Field crop: maize
Growth stage: 2
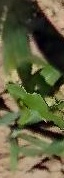
Species: maize